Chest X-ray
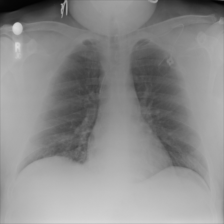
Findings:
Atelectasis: negative
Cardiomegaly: negative
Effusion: negative
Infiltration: negative
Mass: negative
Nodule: negative
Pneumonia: negative
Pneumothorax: negative
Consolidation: negative
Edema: negative
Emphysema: negative
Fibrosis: negative
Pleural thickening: negative
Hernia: negative